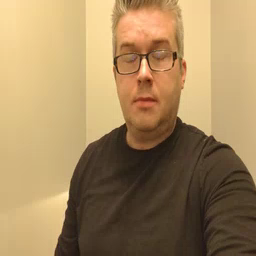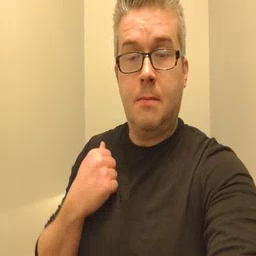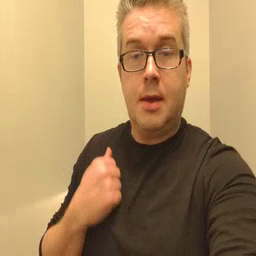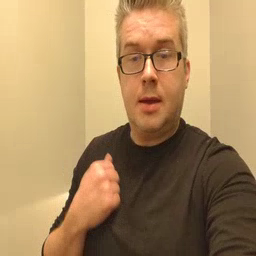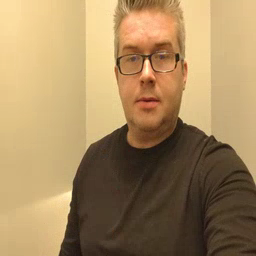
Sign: bath